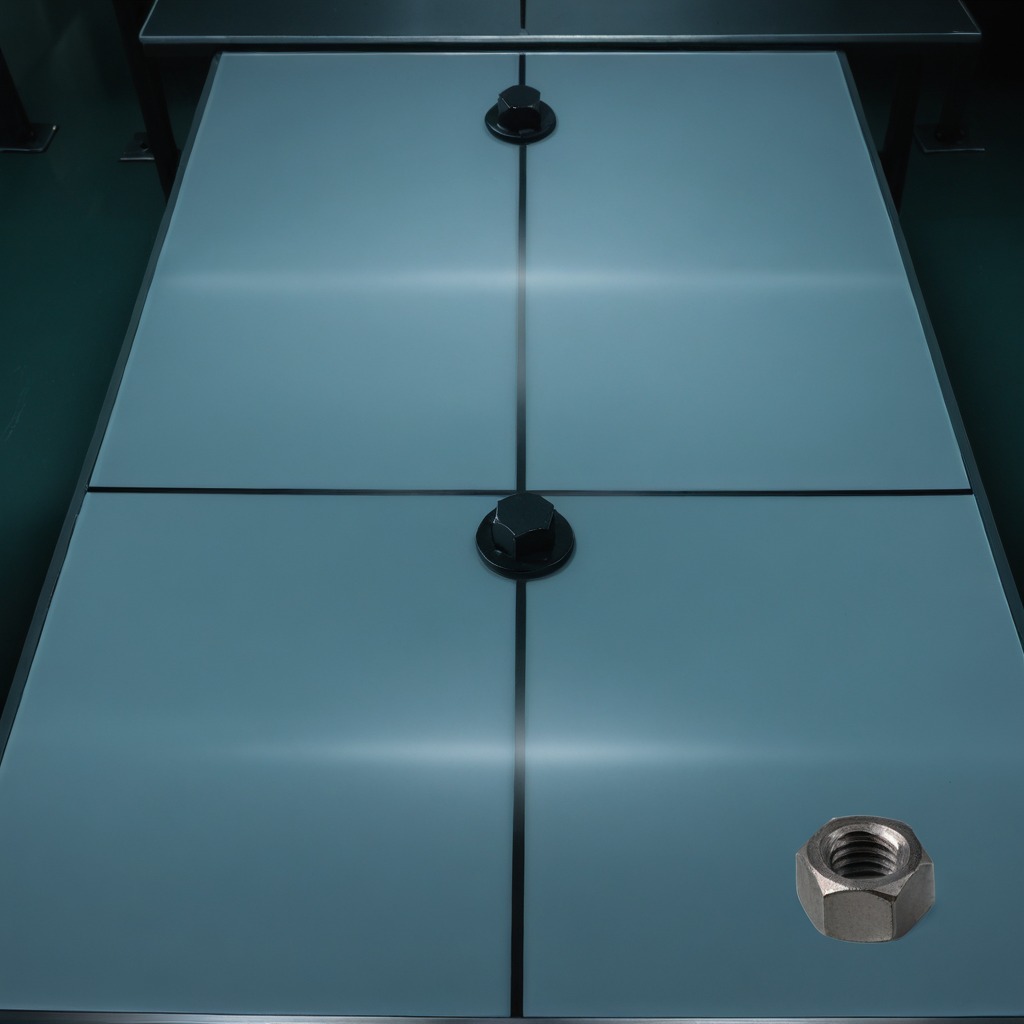
A metal nut is lying on the clean empty table in a railway signal maintenance room lit by harsh overhead fluorescents.